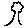
Label: tree